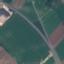
Label: Highway